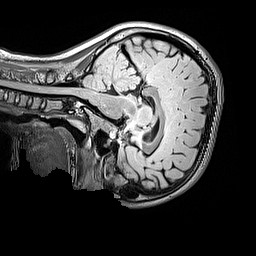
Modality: FLAIR
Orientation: sagittal
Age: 11
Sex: female
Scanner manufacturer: siemens
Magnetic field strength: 3 T
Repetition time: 5 s
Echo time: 0.388 s